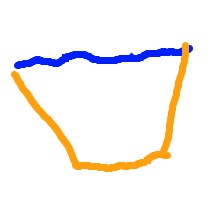
Shape: trapezoid